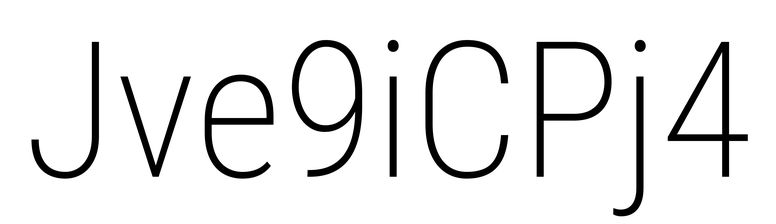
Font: Roboto_Condensed_ExtraLight